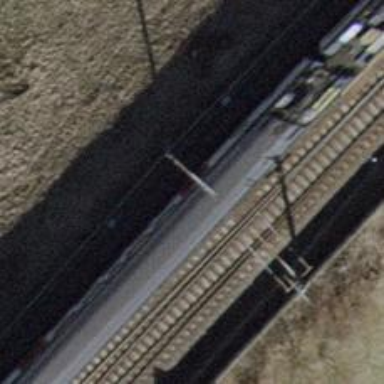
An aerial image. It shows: Single railway track with electrification through contact line.